Question: How can I add information on the main section of a build page? Which class do I need to implement?
(I've already managed to get my plugin working as a post-build step, on the project level and the build page left menu)

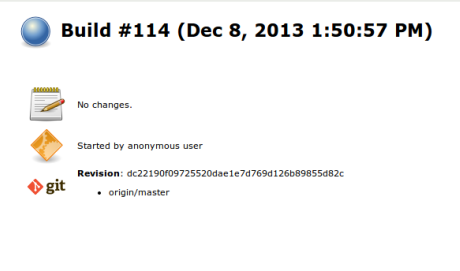
Answer: A 'summary.jelly' was missing from the 'PluginBuildAction' resource:
'''
<j:jelly xmlns:j="jelly:core" xmlns:d="jelly:define" xmlns:l="/lib/layout"
xmlns:t="/lib/hudson" xmlns:f="/lib/form" xmlns:i="jelly:fmt">
<t:summary icon="orange-square.png">
Surprise! <br/>
</t:summary>
</j:jelly>
'''